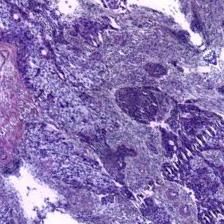
Diagnosis: OSCC